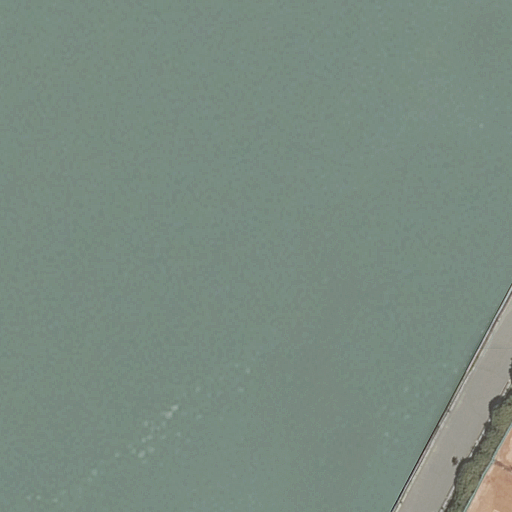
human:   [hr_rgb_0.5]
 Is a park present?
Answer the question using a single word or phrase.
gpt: yes

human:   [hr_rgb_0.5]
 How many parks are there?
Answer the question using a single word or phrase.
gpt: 1

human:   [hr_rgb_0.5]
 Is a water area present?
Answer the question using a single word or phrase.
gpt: yes

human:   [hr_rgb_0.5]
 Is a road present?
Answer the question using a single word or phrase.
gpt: yes

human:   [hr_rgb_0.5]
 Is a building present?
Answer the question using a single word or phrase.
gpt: no

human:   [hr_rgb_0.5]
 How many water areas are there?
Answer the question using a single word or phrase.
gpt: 1

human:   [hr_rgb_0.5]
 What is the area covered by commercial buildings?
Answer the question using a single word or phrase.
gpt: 0m2

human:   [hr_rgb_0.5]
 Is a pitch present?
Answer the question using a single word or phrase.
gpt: yes

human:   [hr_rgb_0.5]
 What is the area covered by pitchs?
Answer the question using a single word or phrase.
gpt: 1433m2

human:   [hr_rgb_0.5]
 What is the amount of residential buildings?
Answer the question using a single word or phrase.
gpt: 0

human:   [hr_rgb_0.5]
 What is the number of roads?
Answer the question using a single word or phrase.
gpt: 1

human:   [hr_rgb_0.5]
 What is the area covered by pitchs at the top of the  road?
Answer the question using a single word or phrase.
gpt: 0m2

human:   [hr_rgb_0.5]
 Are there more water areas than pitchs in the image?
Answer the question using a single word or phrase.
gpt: no

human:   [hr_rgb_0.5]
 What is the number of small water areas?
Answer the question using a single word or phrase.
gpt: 0

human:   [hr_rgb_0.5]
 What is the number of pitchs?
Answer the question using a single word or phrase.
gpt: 2

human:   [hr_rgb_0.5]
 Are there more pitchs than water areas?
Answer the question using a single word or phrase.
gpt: yes

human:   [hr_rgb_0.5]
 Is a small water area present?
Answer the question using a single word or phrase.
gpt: no

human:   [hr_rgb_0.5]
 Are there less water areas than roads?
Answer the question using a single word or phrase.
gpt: no

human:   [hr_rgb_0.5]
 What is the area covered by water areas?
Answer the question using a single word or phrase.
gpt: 10081m2

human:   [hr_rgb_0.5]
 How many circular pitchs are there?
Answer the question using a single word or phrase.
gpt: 0

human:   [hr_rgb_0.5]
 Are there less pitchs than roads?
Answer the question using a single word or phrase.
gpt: no

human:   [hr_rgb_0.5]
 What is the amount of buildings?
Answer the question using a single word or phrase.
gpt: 0

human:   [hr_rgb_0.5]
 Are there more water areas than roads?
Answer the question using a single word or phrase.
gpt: no

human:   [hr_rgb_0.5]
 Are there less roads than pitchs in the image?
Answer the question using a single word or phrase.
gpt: yes

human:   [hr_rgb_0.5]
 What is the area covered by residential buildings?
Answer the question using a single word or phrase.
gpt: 0m2

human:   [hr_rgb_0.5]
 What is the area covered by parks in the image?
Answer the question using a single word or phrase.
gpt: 10293m2

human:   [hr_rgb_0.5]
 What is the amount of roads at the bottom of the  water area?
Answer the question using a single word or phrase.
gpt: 1

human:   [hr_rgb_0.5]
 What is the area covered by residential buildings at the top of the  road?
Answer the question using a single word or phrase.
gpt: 0m2

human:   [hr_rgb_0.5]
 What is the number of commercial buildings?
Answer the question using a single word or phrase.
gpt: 0

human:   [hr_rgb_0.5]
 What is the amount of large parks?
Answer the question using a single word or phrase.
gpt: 1

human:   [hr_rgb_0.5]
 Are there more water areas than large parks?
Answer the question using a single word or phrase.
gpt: no

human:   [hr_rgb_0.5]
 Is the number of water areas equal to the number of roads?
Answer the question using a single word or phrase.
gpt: yes

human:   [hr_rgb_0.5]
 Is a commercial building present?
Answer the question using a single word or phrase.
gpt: no

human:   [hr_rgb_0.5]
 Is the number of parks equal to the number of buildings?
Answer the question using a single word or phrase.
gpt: no

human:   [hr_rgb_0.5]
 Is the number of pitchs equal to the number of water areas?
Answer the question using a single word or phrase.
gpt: no

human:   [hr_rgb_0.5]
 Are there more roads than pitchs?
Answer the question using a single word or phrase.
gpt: no

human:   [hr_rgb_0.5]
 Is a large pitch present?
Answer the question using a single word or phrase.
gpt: yes

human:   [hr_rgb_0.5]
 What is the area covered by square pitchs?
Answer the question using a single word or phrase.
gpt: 0m2

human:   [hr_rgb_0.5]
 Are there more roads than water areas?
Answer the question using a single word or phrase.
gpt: no

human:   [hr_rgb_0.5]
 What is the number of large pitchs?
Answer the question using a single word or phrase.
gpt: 1

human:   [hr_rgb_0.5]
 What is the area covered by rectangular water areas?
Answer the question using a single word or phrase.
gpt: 10081m2

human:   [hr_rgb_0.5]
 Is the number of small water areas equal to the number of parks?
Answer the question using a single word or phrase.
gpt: no

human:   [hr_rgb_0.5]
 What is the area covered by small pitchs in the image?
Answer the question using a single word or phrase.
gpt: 0m2

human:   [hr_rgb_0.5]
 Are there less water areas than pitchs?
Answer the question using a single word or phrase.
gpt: yes

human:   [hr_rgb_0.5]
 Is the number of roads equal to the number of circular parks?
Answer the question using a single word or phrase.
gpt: no

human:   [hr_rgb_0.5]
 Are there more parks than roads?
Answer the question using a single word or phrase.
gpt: no

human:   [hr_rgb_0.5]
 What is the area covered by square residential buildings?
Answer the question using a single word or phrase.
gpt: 0m2

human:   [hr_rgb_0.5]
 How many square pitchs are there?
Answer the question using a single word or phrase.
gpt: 0

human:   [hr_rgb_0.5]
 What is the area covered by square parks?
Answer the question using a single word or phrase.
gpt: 0m2

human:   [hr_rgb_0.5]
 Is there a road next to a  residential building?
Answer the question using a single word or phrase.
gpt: no

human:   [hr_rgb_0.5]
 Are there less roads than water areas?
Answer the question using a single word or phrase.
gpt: no

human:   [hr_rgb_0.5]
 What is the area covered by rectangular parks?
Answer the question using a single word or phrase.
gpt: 0m2

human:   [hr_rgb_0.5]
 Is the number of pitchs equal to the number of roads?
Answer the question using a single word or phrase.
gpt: no

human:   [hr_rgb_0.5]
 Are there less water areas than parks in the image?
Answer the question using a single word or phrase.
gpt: no

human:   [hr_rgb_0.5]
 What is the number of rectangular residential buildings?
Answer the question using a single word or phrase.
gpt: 0

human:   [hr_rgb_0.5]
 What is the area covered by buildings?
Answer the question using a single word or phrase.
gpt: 0m2

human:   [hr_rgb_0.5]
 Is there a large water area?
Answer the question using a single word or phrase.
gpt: yes

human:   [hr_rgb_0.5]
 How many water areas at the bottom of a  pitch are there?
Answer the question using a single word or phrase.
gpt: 0

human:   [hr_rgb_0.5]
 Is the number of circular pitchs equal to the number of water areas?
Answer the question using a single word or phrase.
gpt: no

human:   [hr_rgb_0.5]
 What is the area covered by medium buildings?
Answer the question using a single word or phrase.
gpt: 0m2

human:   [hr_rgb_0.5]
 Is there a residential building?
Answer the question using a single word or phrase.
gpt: no

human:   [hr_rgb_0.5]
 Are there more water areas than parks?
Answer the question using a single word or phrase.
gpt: no

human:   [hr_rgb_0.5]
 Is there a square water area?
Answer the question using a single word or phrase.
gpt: no

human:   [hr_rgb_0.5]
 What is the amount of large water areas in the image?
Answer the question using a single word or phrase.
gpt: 1